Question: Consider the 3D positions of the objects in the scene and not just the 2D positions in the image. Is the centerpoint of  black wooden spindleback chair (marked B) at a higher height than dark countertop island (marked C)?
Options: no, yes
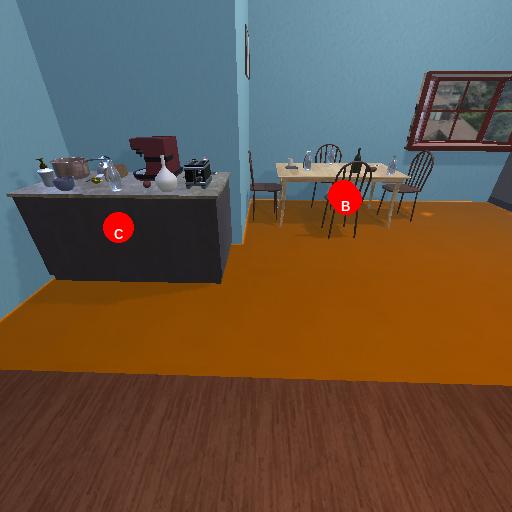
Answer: no